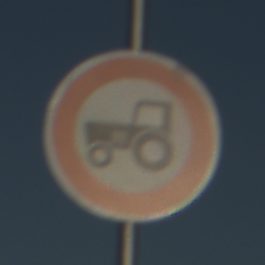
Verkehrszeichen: VerbotKraftfahrzeugeZuegeNichtSchneller25
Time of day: SunriseSunset
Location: Outdoor (Nature)
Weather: Clear
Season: NotSpecified
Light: Natural